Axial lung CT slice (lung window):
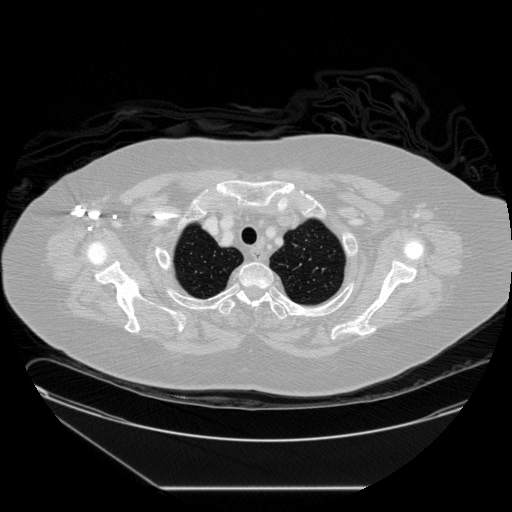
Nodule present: no